Question: I'm using a true URL address in my '<a>' tags but when run my project produced a wrong URL address!Why?
This is codes:
'''
<ul id="accordion">
<li>
<div> SfHh Sly</div>
<ul>
<li><a href="Default.aspx">bzgsht bh SfHh Sly</a></li>
</ul>
</li>
<li>
<div>`mlyt mrbwT bh wHdh</div>
<ul>
<li><a href="Units/Reports/SelledUnitReport.aspx">gzrsh wHdhy frwkhth shdh</a></li>
<li><a href="Units/Reports/BlockedUnitReport.aspx">gzrsh wHdhy blwkhh shdh</a></li>
<li><a href="Units/Reports/ReservedUnitReport.aspx">gzrsh wHdhy rzrw shdh</a></li>
<li><a href="Units/Reports/FreeUnitReport.aspx">gzrsh wHdhy qbl frwsh</a></li>
<li><a href="Units/UnitStateForm.aspx">t`yyn wD`yt ykh wHd</a></li>
</ul>
...
'''
And when run the page I saw a wonder URL !

Can you tell me why happen this problem?
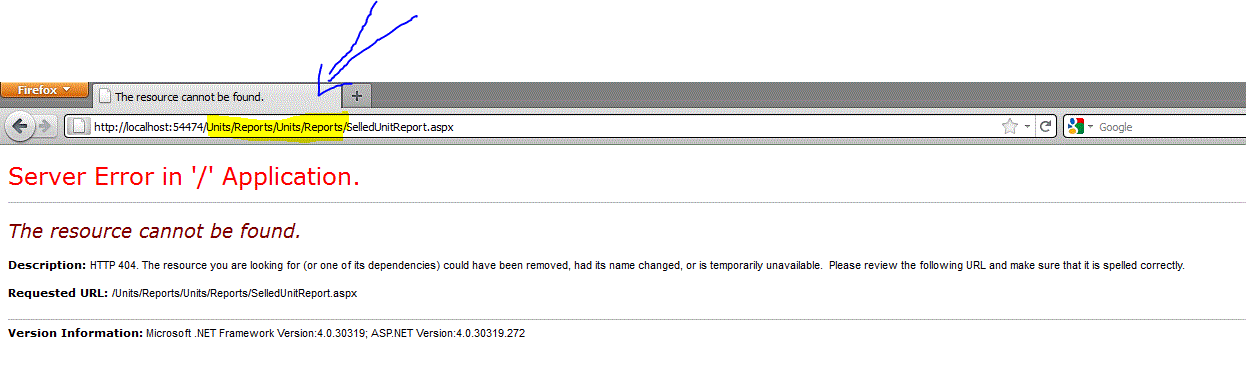
Answer: You're using a relative URL, which the browser resolves to the current page URL.
You want to use an absolute URL, starting with '/'.